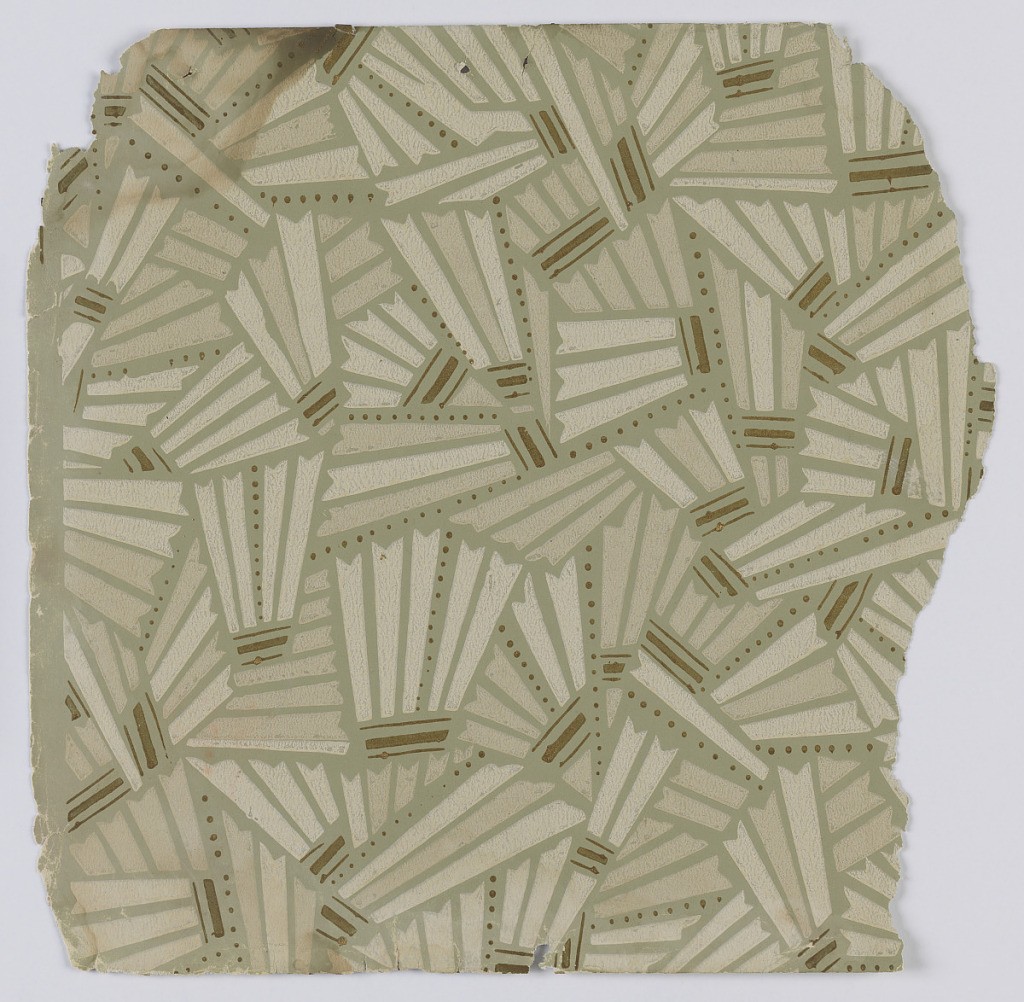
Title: Sidewall sample
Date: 1880–90
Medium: Machine-printed on paper
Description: Fragmentary wallpapers from sample book, including aesthetic-style and Anglo-Japanesque designs.

72 pages of samples.